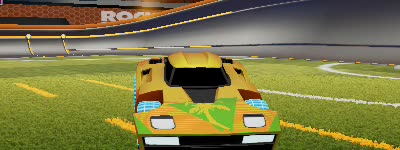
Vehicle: breakout